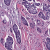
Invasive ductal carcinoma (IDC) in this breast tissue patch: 1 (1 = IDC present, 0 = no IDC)